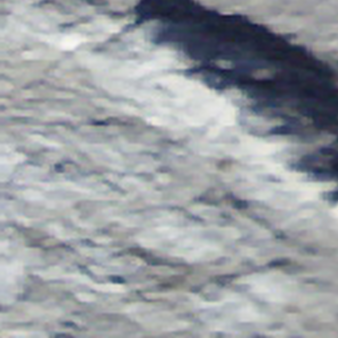
Label: other